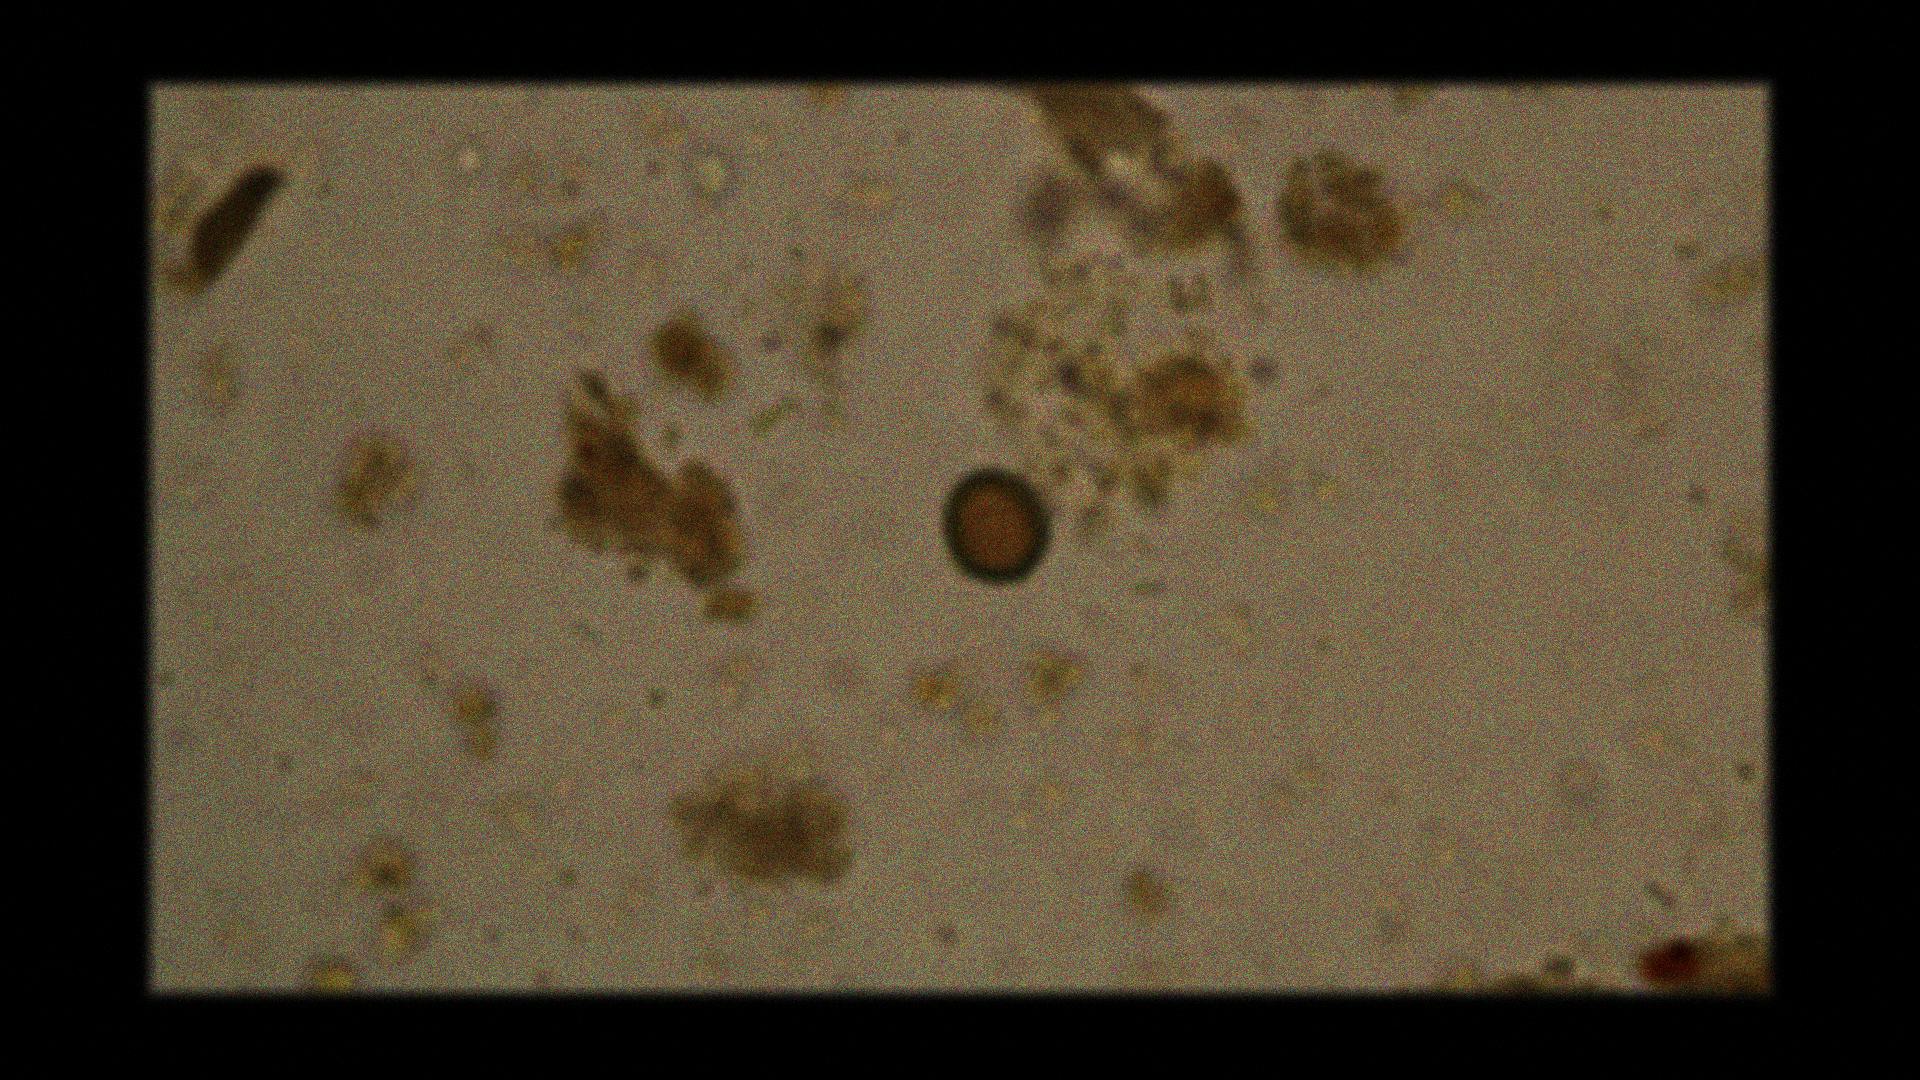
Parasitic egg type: Taenia spp. egg